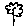
Label: flower